Question: I am trying to use the 'std::set' to contain a struct of three member variables.
'''
struct blah{
int a,b,c;
bool operator < ( const blah& blo ) const{
return ( a < blo.a || (a == blo.a && (b != blo.b || c != blo.c ) ) );
}
};
'''
But I keep getting an error that my operator < is invalid. What is wrong with my approach?

'''
struct blah {
int a,b,c;
blah(int aa,int bb,int cc){ a=aa; b=bb; c=cc; }
bool operator < ( const blah& blo ) const{
return ( a < blo.a
|| (a == blo.a && b < blo.b )
|| (a == blo.a && b == blo.b && c < blo.c )
);
}
};
int main() {
std::set<blah> st;
st.insert(blah(1,2,3));
st.insert(blah(1,1,1));
st.insert(blah(1,3,2));
return 0;
}
'''
After altering the code following @paxdiablo code, this worked well. Thanks y'all!
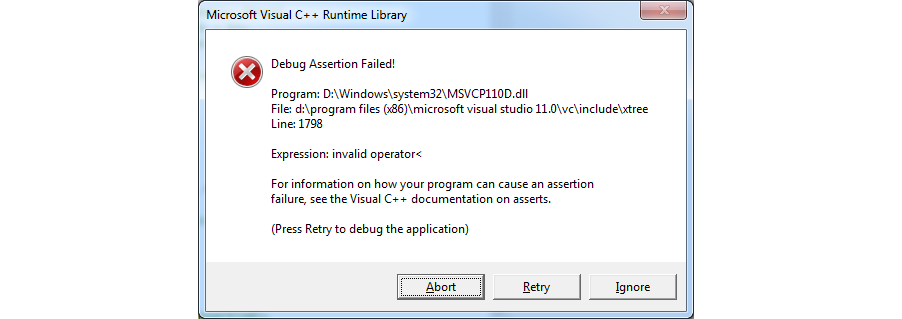
Answer: That code fine for me in the following complete program:
'''
#include <iostream>
struct blah {
int a,b,c;
bool operator < ( const blah& blo ) const{
return ( a < blo.a || (a == blo.a && (b != blo.b || c != blo.c ) ) );
}
};
int main (void) {
blah x, y;
x.a=2; x.b=2; x.c=2;
y.a=2; y.b=2; y.c=2;
if (x < y) std::cout << "x<y
";
if (y < x) std::cout << "x>y
";
if (!(y < x) && !(x < y)) std::cout << "x=y
";
return 0;
}
'''
Changing the fields of 'x' and 'y' outputs different messages.
But I see one major problem with the function. It can tell you that both 'x < y' 'y < x', in the situation where the two 'a' fields are identical but the 'b' fields differ between the two. If you set both 'a' fields to 1 and set the 'b' fields to '2' and '1', you see:
'''
x<y
y<x
'''
That's not going to end well :-)
The fact that what you're getting is a debug assertion (something specifically built to catch runtime errors in mostly debug code) leads me to believe that the runtime libraries may explicitly be checking for incorrect 'operator<' overloads by detecting that latter case (ie, both 'x < y' 'y < x' are true).
You should really fix that because it will cause all sorts of problems with collections where (for example) you need to keep things sorted.
By way of example, let's say you wanted to use 'a', 'b' and 'c' as keys in that priority. A function to do that would contain something like:
'''
// Check primary key.
if (a < blo.a) return true;
if (a > blo.a) return false;
// Primary key equal here, use secondary key.
if (b < blo.b) return true;
if (b > blo.b) return false;
// Primary and secondary keys equal here, use tertiary key.
return (c < blo.c);
'''